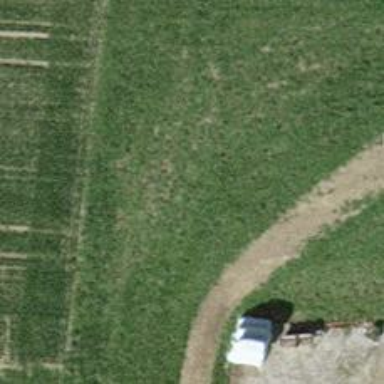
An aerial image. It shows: Farm.